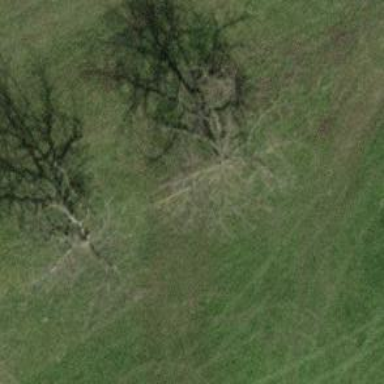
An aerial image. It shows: Single tag "natural: tree."